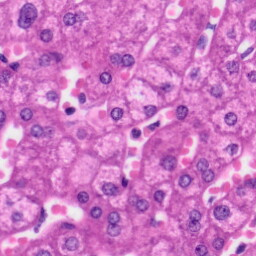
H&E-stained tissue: Liver